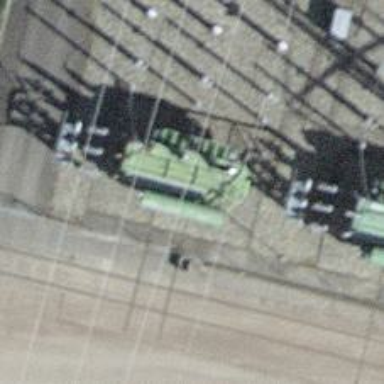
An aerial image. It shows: Transformer.